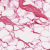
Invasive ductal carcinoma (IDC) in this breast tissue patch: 0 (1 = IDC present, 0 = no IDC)